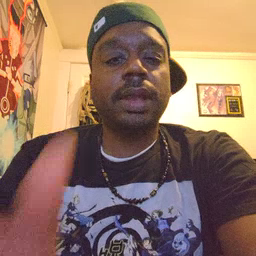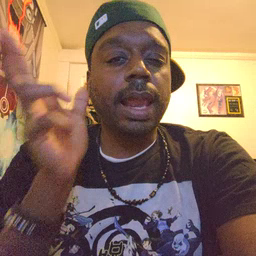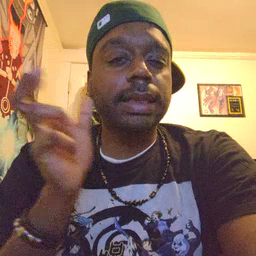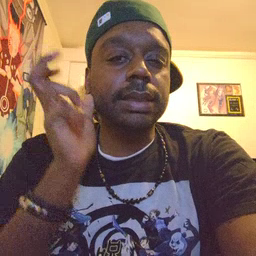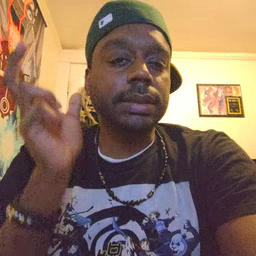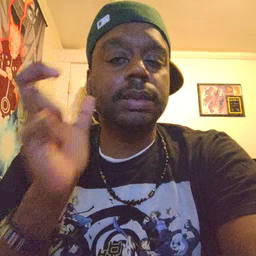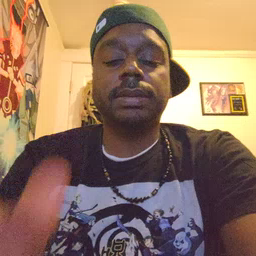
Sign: listen